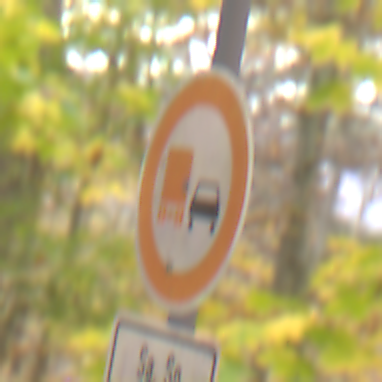
Verkehrszeichen: UeberholverbotKraftfahrzeuge
Zusatzzeichen unten: ZeitangabenMitBeschraenkungAufWochentage9
Umgebung: Outdoor, Nature
Tageszeit: MorningAfternoon
Wetter: Overcast
Licht: Natural
Jahreszeit: Autumn
Kontrast: LowContrast